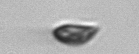
Label: Cryptophyta